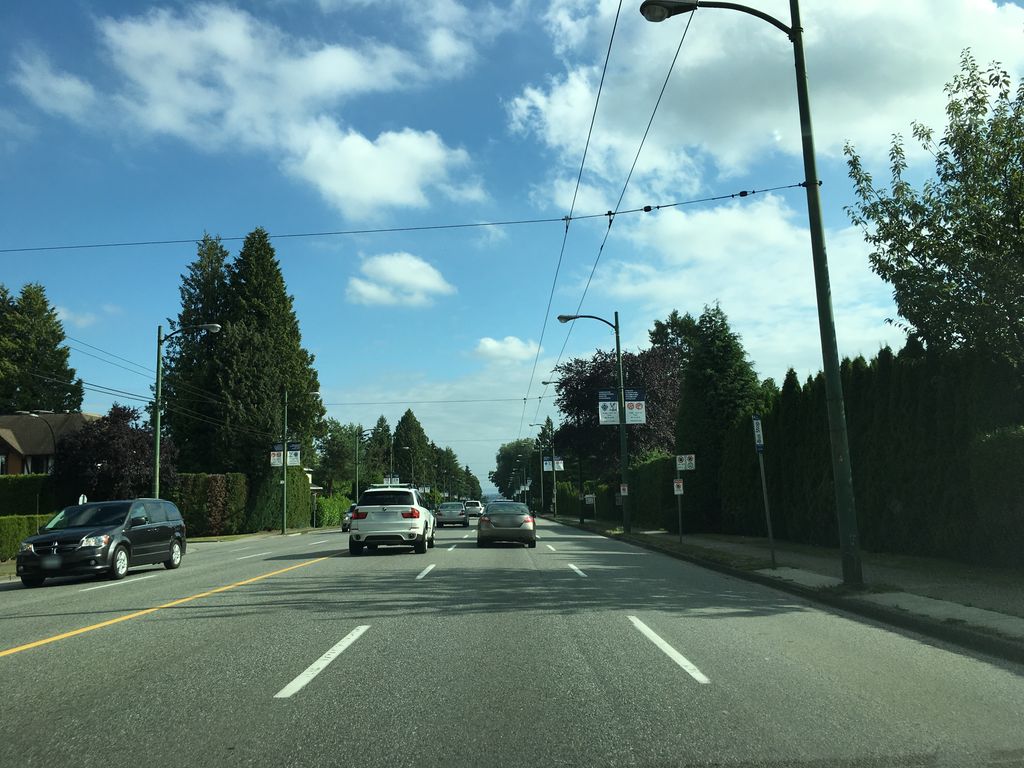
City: vancouver